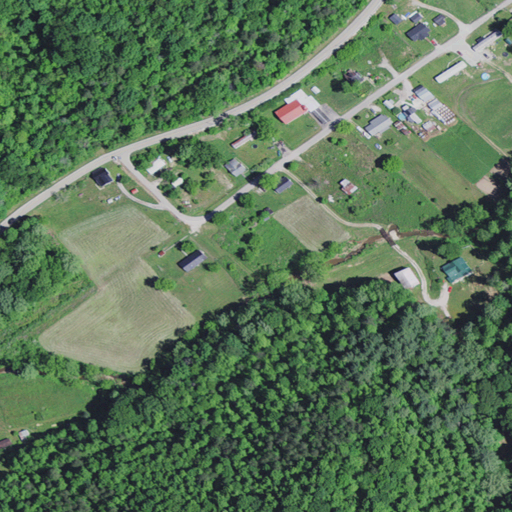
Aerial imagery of plain(s) in Kentucky named Saints Bottom containing deciduous forest, mixed forest, pasture, low intensity development, open development, medium intensity development, and high intensity development